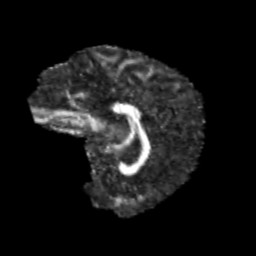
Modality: FA
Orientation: sagittal
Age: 14
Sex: female
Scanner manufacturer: siemens
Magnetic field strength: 3 T
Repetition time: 3.8 s
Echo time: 0.07 s